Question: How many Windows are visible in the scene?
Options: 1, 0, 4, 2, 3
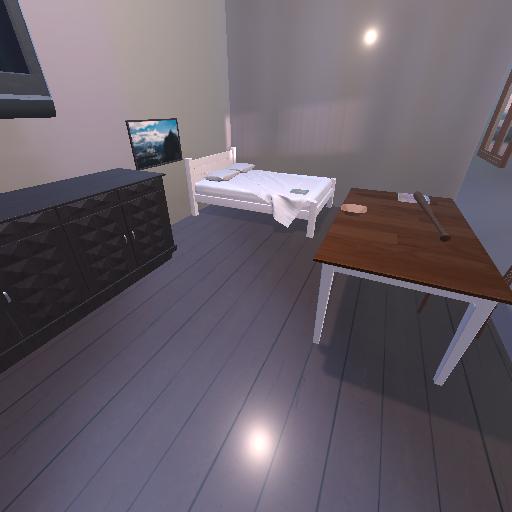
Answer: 1